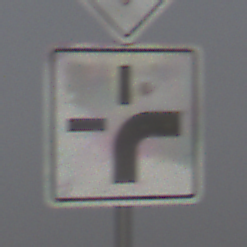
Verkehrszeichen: VerlaufVorfahrtsstrasse3
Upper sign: Vorfahrtsstrasse
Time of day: MorningAfternoon
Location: Outdoor (Nature)
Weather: PartlyCloudy
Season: NotSpecified
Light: Natural